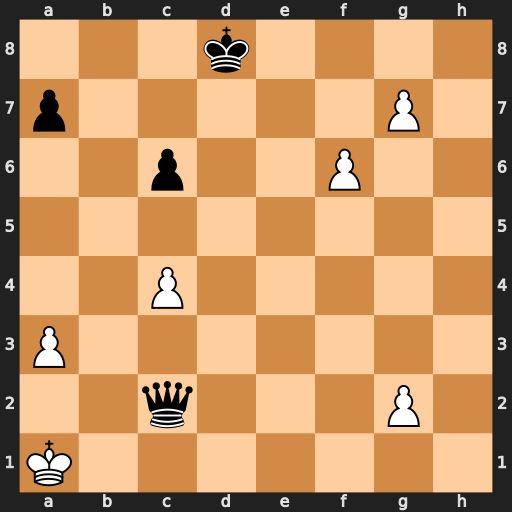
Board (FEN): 3k4/p5P1/2p2P2/8/2P5/P7/2q3P1/K7
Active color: w
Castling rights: -
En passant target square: -
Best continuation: g8=Q+